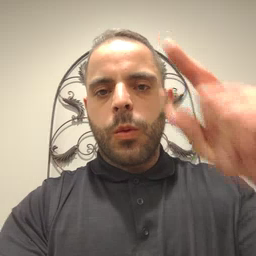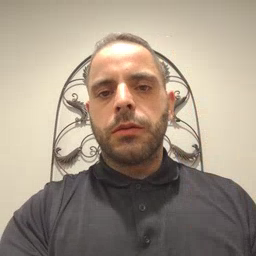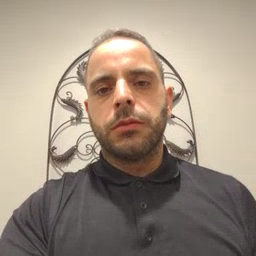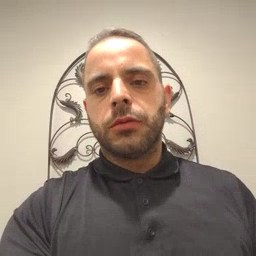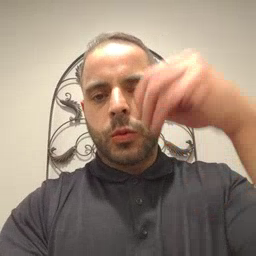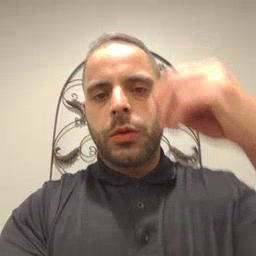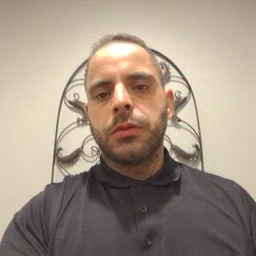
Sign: store